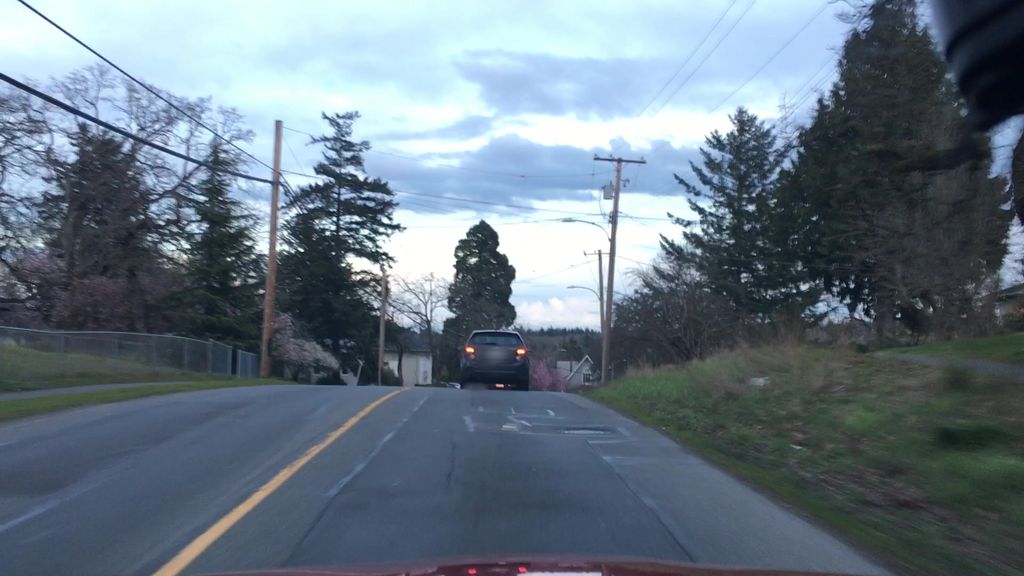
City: victoria